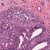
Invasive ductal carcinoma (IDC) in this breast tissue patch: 1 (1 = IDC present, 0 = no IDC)